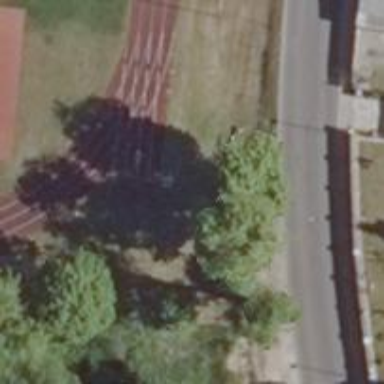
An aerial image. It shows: Track in leisure land.